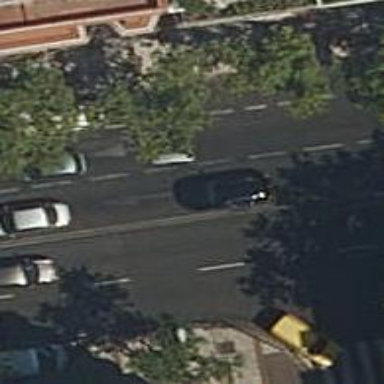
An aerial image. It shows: Taxi stand.